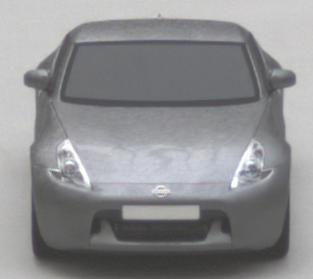
Make: Nissan
Model: 370Z Coupé
Detailed model: 370Z (Z34) Coupé
Model produced from: 2009/12
Model produced until: 2013/03
Doors: 3
Color: gray
Road condition: dry road
Daytime: morning or afternoon
Contrast: low contrast